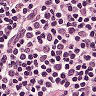
Metastatic tissue present: no